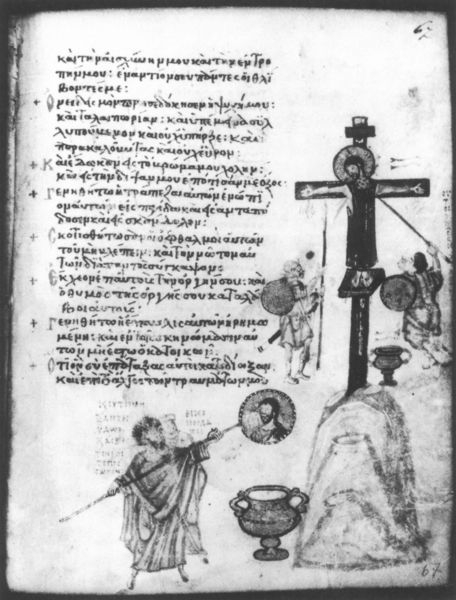
Titel: Chludov Psalter
Institution: Moskau, State Historical Museum
Schlagwörter: berg, felsen, kleid, alt, schale, stein, hügel, füße, schrift, fels, lanze, soldaten, faltenwurf, schild, buch, gefäss, kreuz, seite, illustration, text, soldat, buchseite, heiligenschein, nimbus, christus, jesus, kreuzigung, griechisch, mittelalter, lanzen, speere, zeilen, christentum, handschrift, kessel, buchmalerei, golgatha, manuskript, golgatah, evabgeliar